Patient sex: M
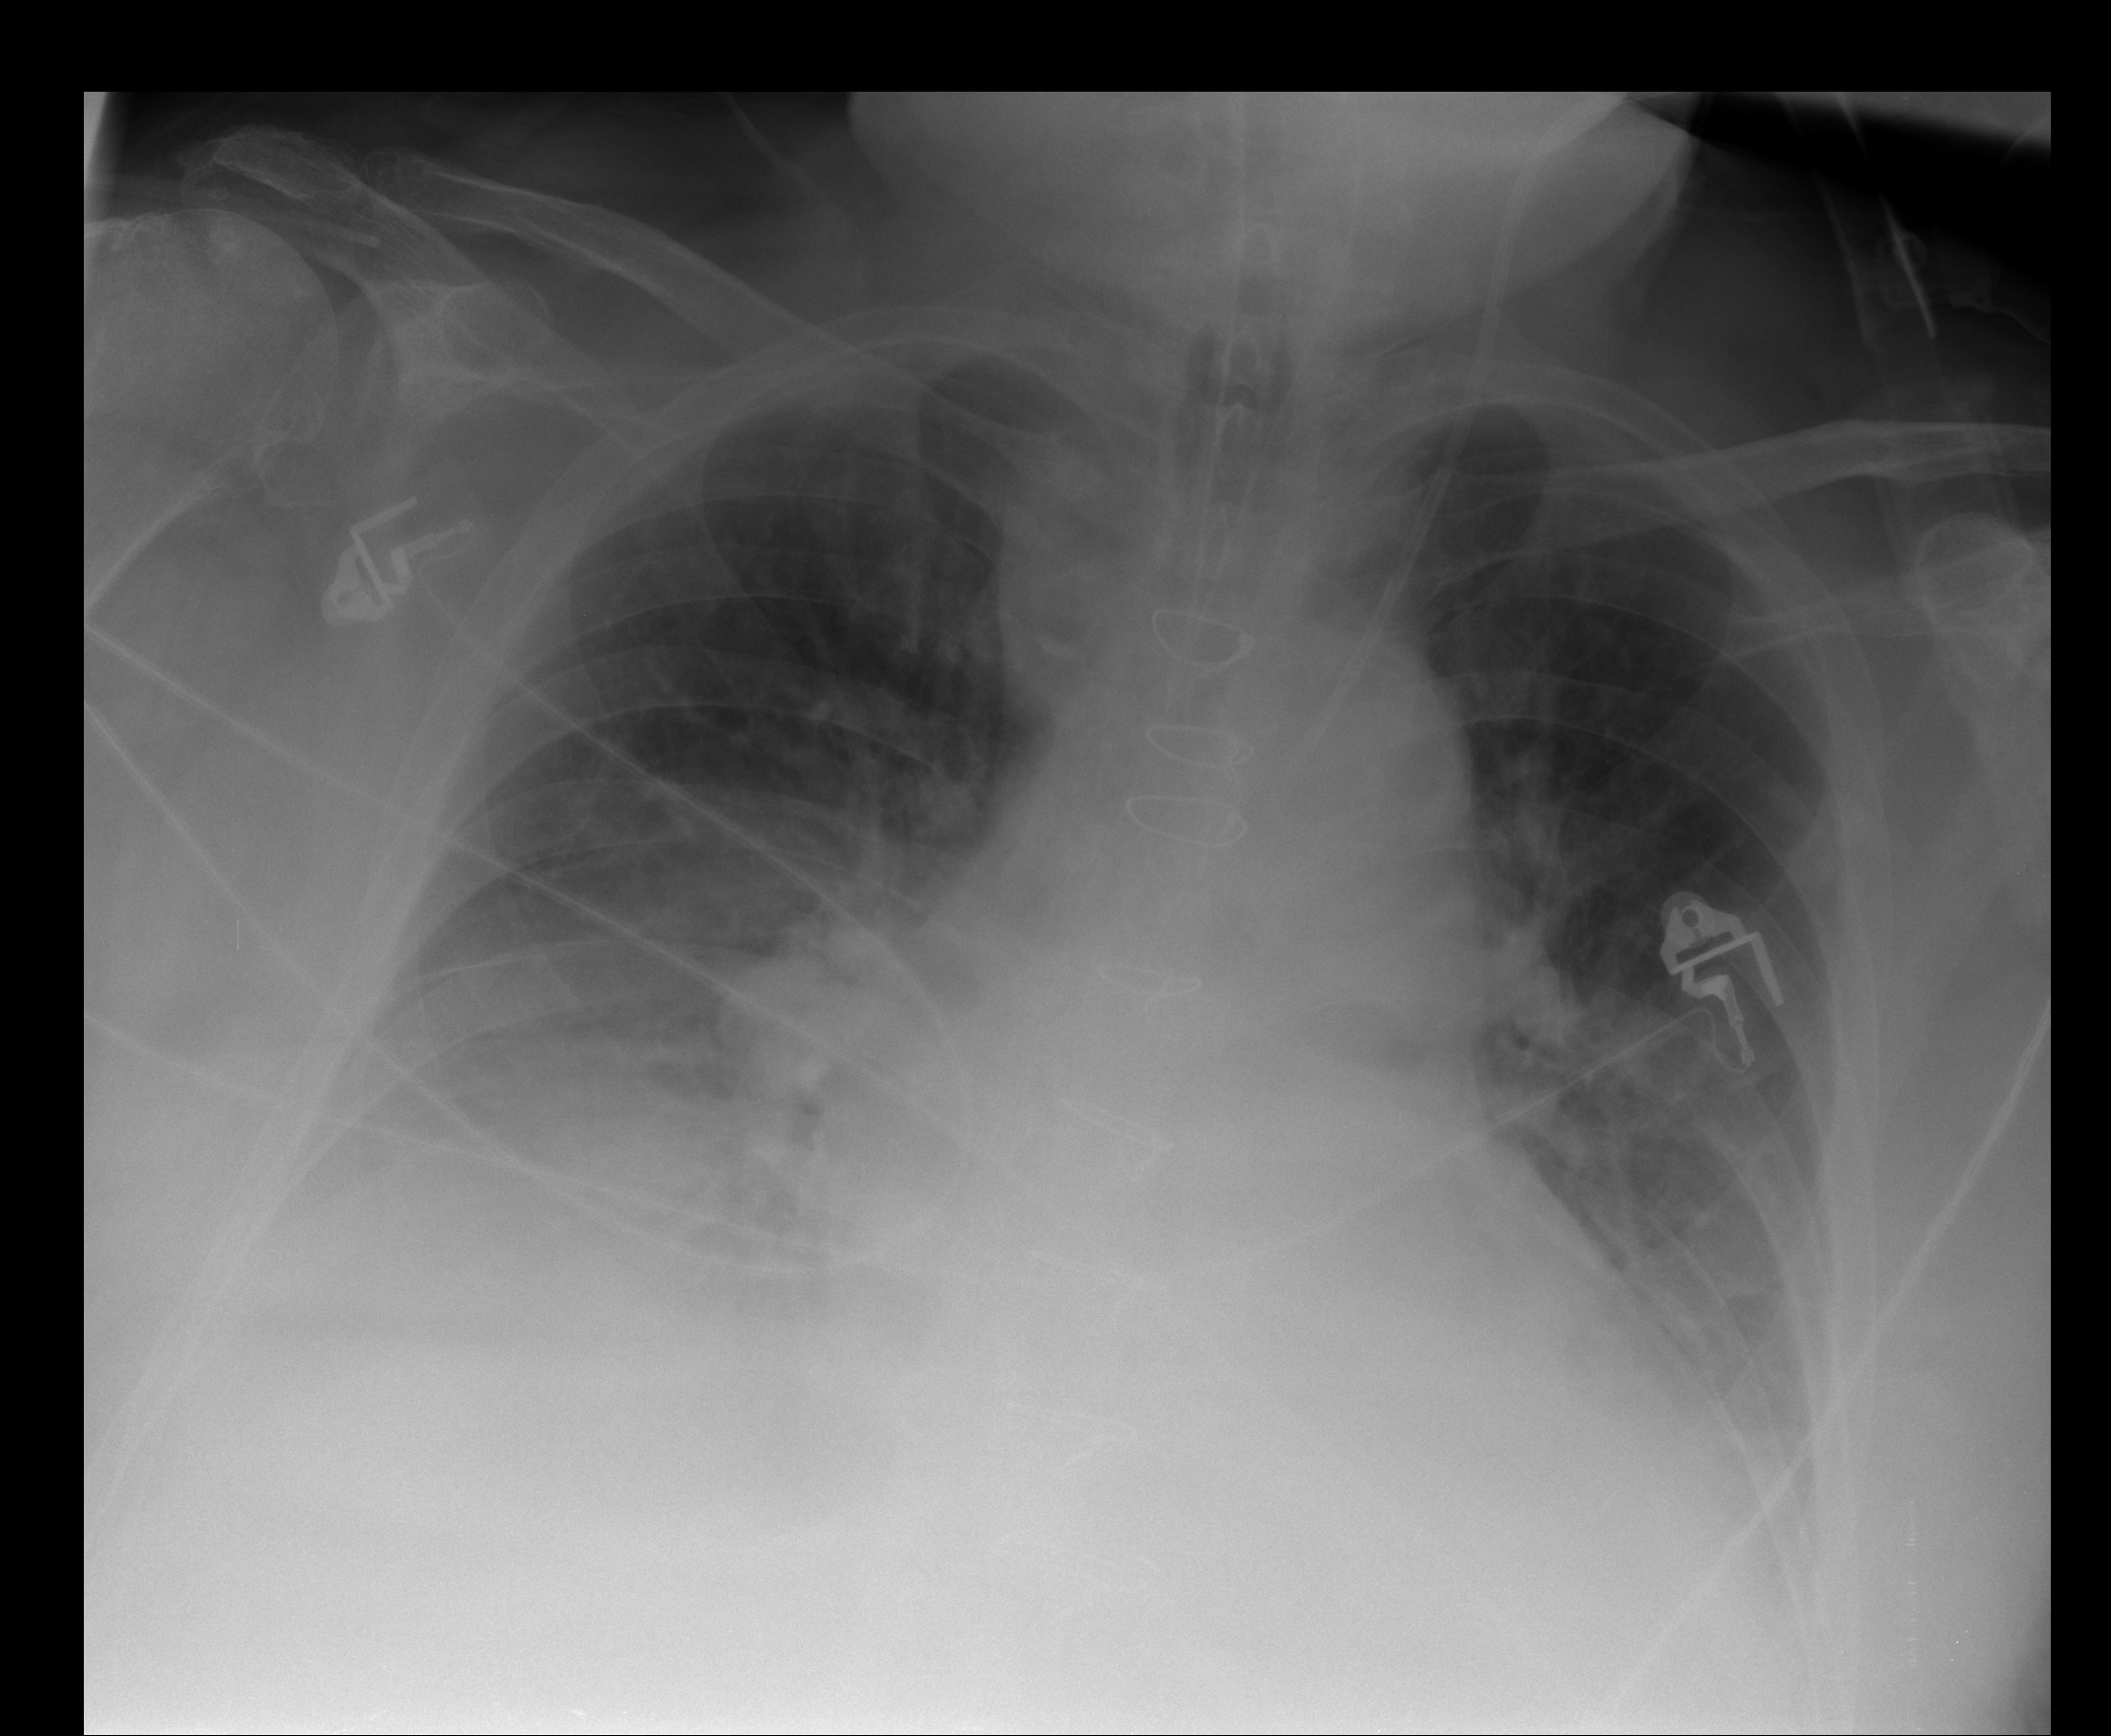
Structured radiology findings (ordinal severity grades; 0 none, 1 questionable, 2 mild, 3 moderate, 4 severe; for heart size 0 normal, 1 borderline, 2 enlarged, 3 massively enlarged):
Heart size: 2
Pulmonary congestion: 2
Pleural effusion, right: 2
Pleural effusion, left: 2
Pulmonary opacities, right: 1
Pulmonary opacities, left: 1
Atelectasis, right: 2
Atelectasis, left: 2